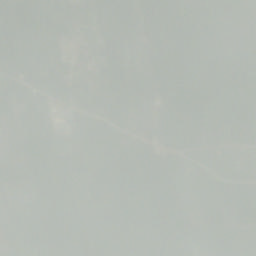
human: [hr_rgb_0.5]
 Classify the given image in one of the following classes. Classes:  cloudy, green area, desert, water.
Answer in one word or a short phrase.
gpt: cloudy